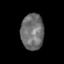
Tissue: skin
Cell type: Epithelial cells
Senescence score: 0.8614
Nuclear area (px): 805
Mean DAPI intensity: 110.999